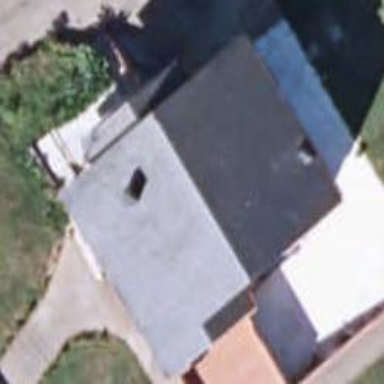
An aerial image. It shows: Simple house.